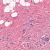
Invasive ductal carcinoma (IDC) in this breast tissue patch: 0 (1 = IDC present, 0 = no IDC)